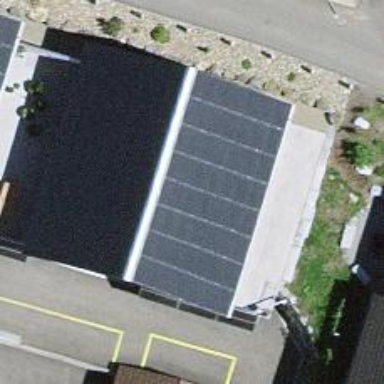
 consisting of solar photovoltaic panels."